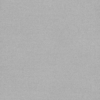
Label: dusty